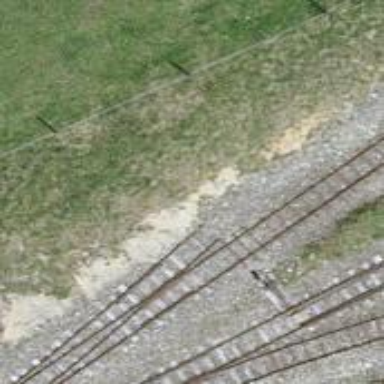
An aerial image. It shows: Single narrow-gauge railway track in service yard.